【题型】填空题　【知识点】平面几何　【难度】easy
如图，在 $\square ABCD$ 中，点 $E$ 为 $AB$ 的中点，点 $F$ 为 $AD$ 上一点，$EF$ 与 $AC$ 相交于点 $H$，若 $FH=3$，$EH=6$，$AH=4$，则 $CH$ 的长为 \_\_\_\_\_\_。

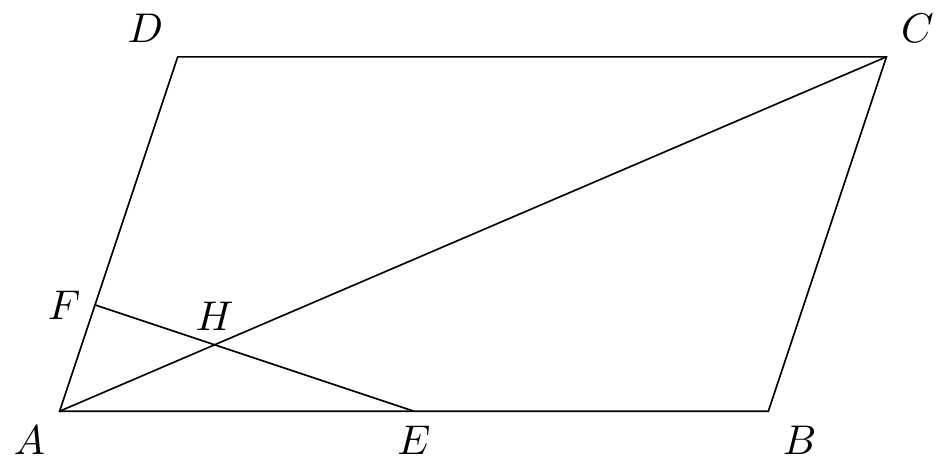
【解答】
如图，延长 $FE$ 交 $CB$ 的延长线于点 $G$。

$\because$ 四边形 $ABCD$ 为平行四边形，

$\therefore AD \parallel BC$。

$\therefore \angle EAF = \angle EBG$，$\angle AFE = \angle G$。

$\because$ 点 $E$ 为边 $AB$ 的中点，

$\therefore AE = BE$。

在 $\triangle AFE$ 和 $\triangle BGE$ 中，
$\begin{cases}
\angle EAF = \angle EBG \\
\angle AFE = \angle G\\
AE = BE
\end{cases}$

$\therefore \triangle AFE \cong \triangle BGE$ (AAS)，

$\therefore EF = EG$。

$\because FH = 3$，$EH = 6$，

$\therefore EF = EH + FH = 9$。

$\therefore EG = 9$，

$\therefore GH = EG + EH = 9 + 6 = 15$。

$\because AD \parallel BC$，

$\therefore$ $\dfrac{AH}{CH} = \dfrac{FH}{GH}$，即 $\dfrac{4}{CH} = \dfrac{3}{15}$。

解得 $CH = 20$。
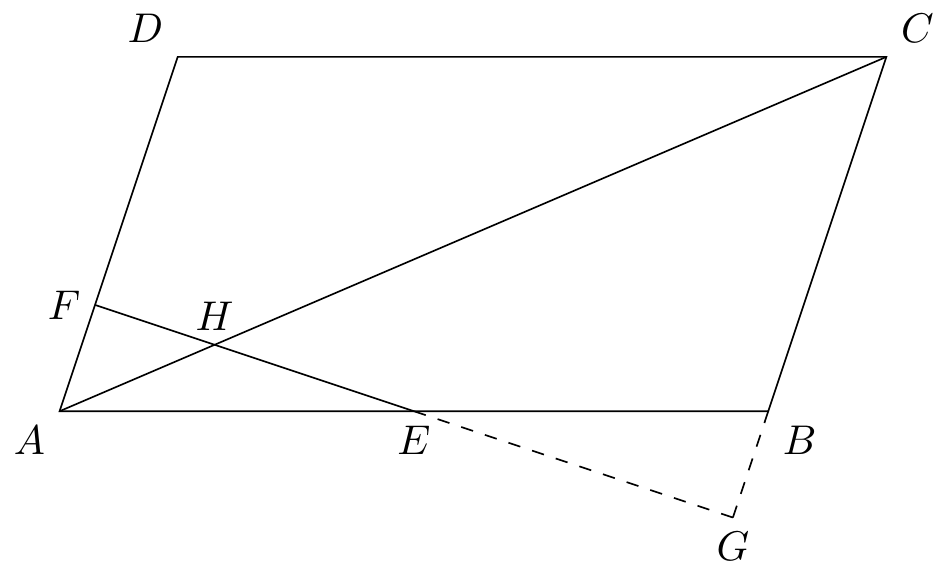